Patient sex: F
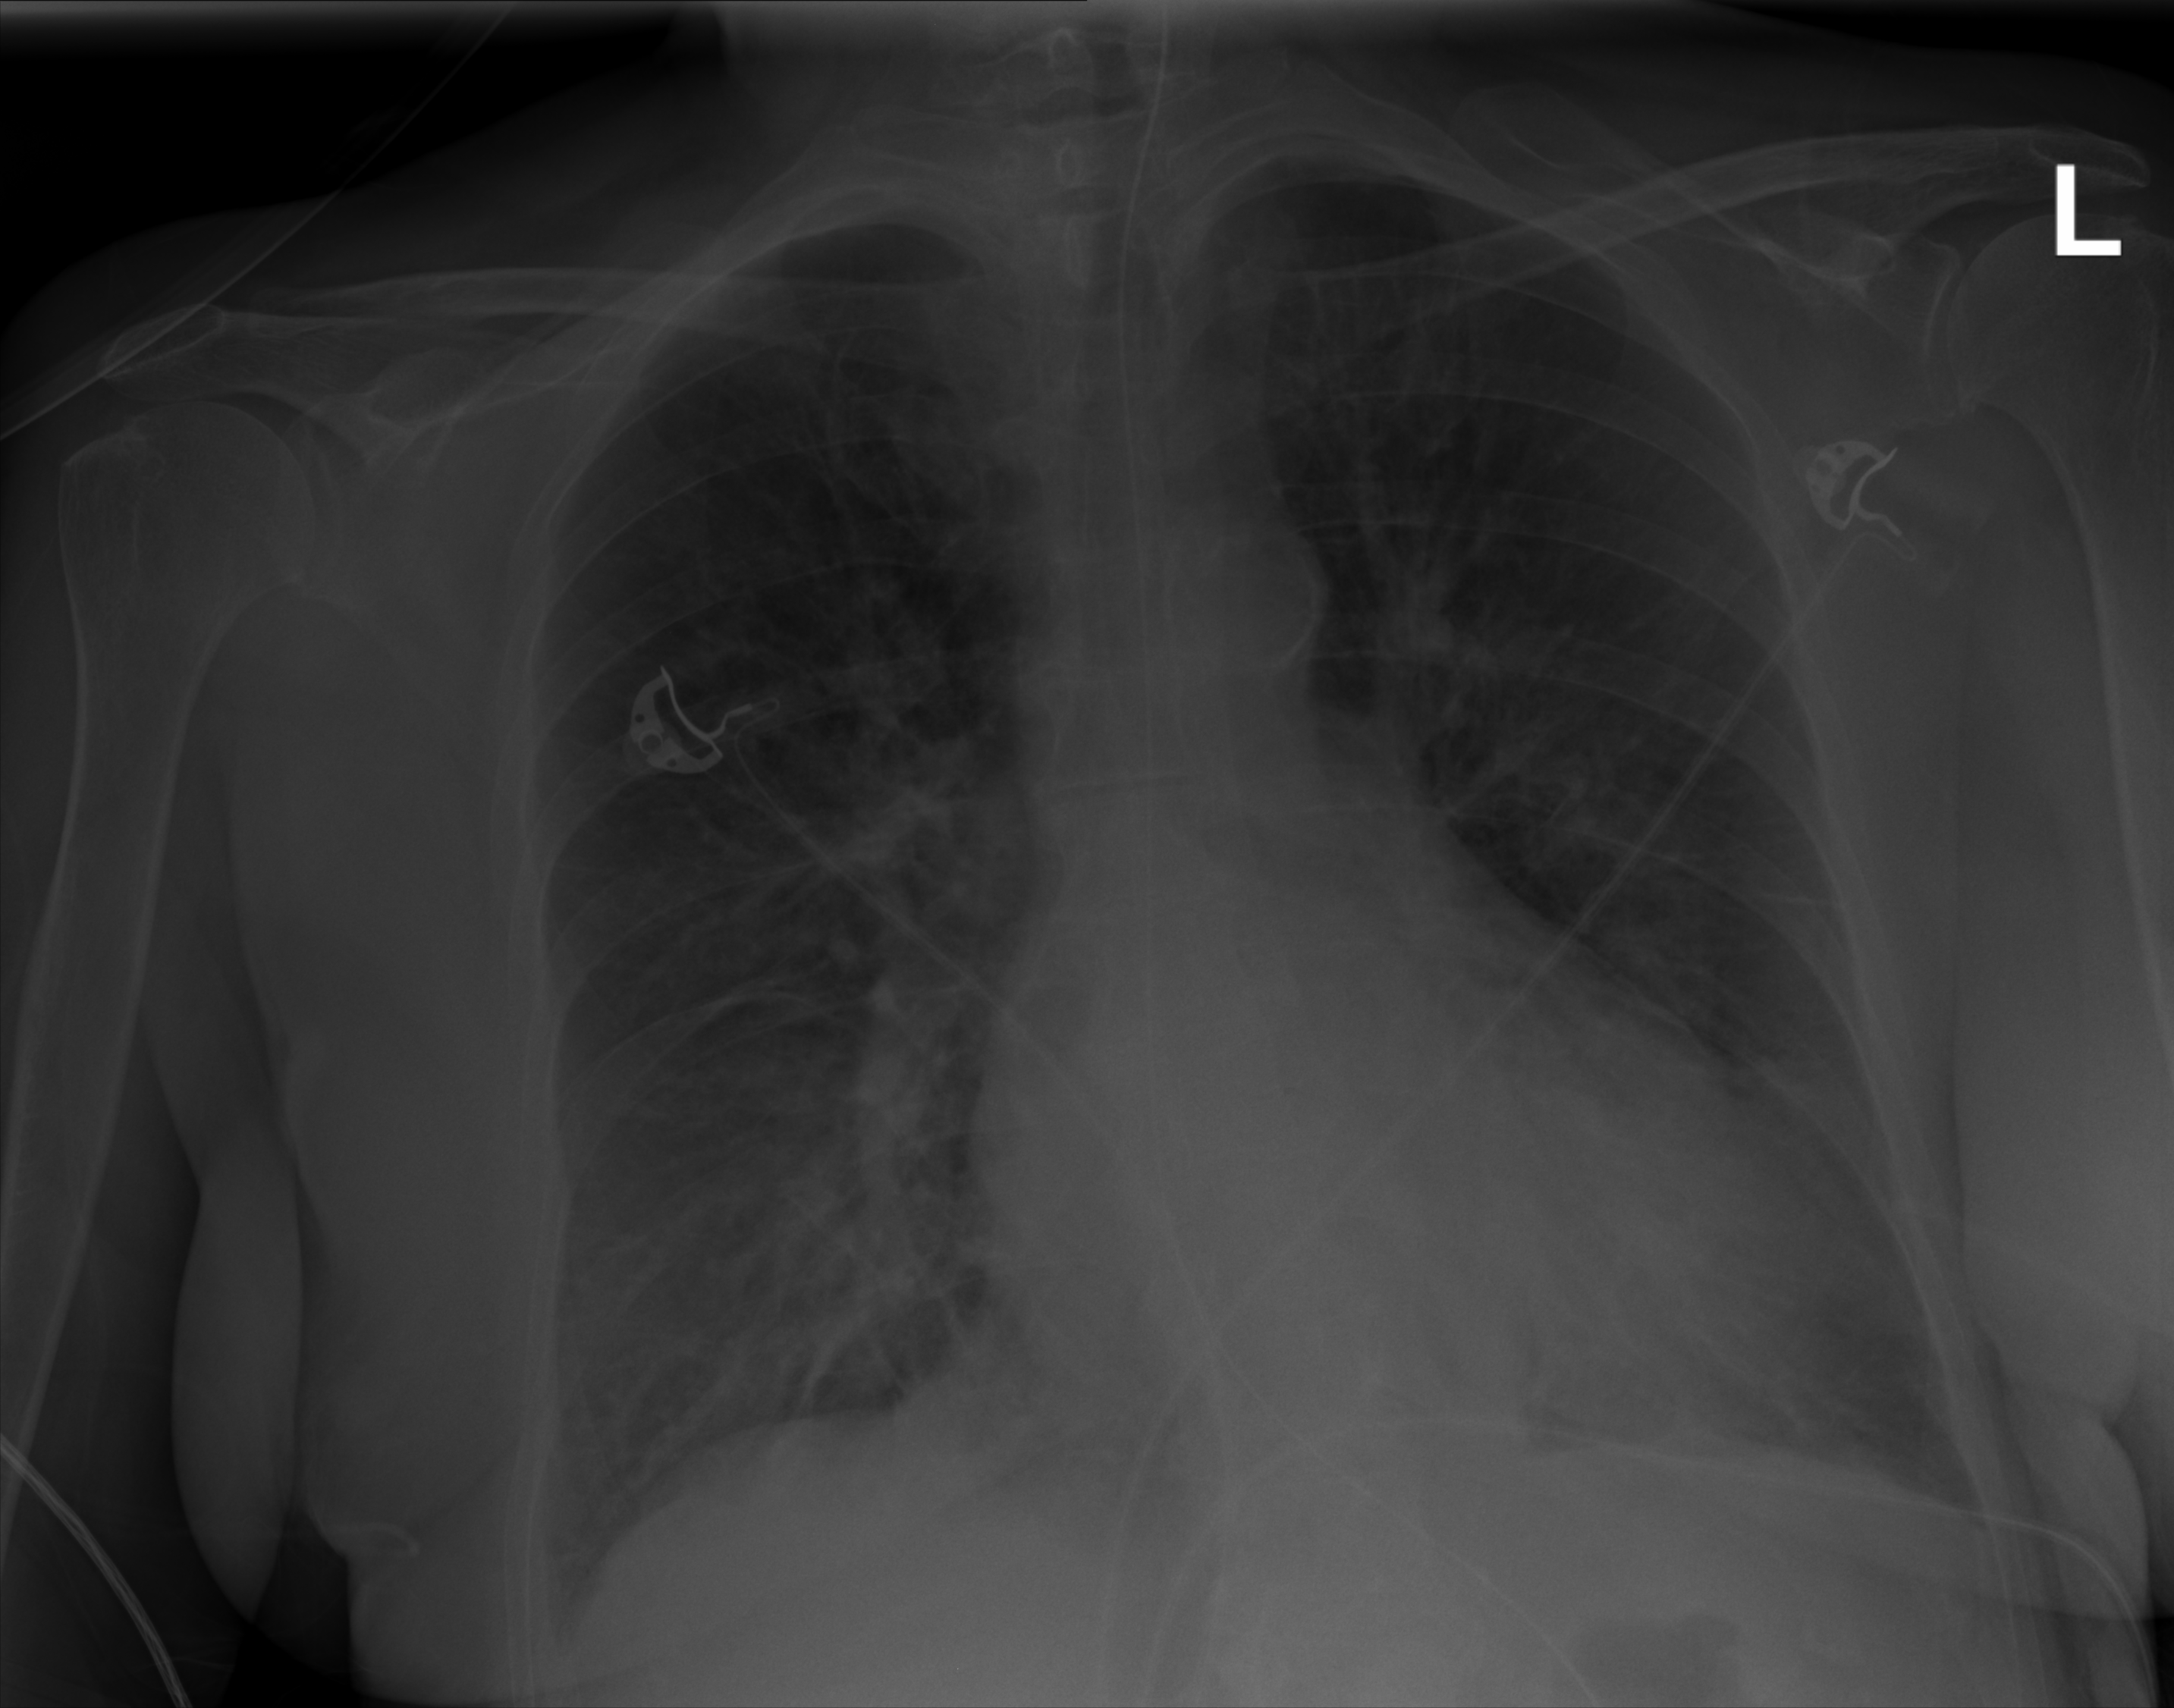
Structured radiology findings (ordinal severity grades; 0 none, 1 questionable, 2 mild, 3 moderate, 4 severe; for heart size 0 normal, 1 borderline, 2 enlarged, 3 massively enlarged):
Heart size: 1
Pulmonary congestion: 2
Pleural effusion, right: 0
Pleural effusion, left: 0
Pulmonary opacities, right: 2
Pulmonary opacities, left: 2
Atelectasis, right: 2
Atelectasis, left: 2